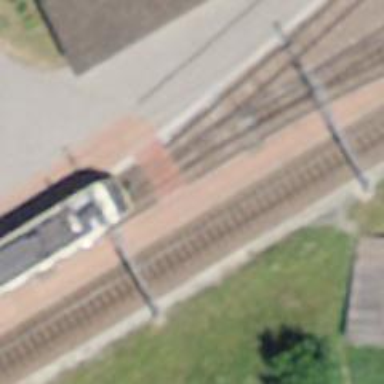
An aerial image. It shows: Crossing for the railway.